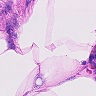
Metastatic tissue present: no